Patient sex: M
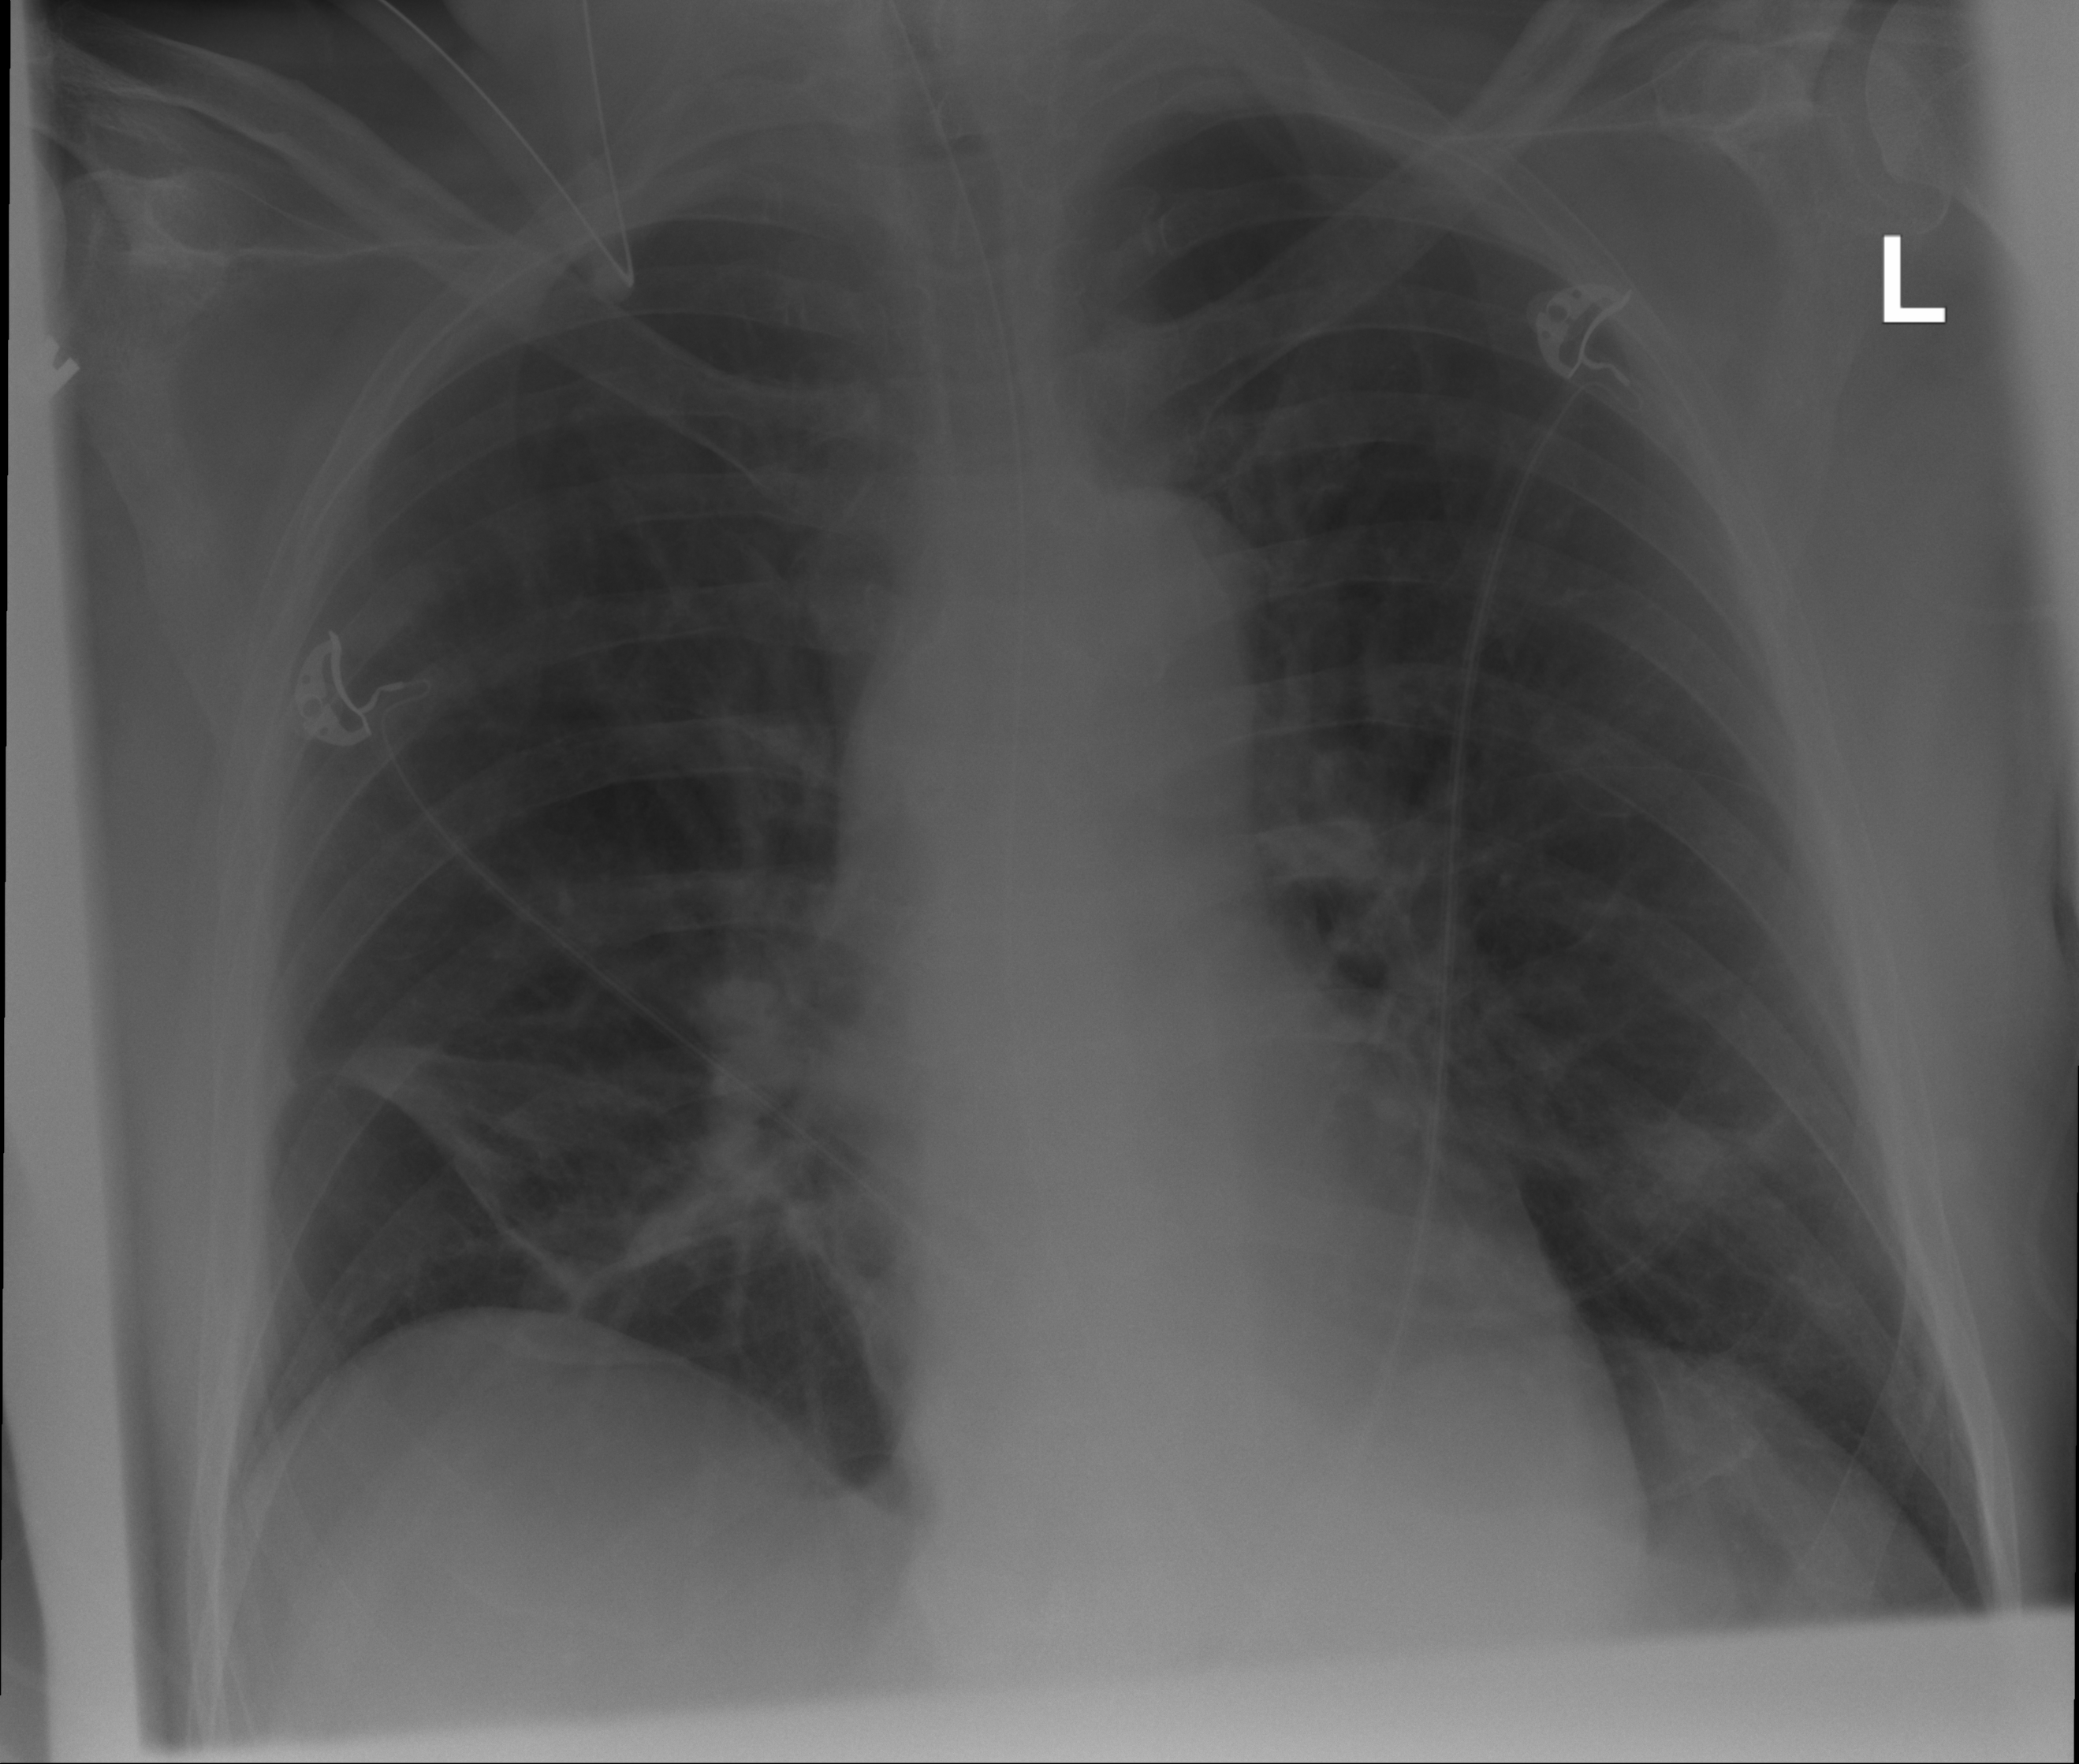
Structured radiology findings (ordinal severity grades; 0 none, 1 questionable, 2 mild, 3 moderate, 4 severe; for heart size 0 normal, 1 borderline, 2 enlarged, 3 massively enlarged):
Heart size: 0
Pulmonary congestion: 0
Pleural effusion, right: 0
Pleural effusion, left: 0
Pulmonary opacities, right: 0
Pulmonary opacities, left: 0
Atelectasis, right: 2
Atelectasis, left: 0